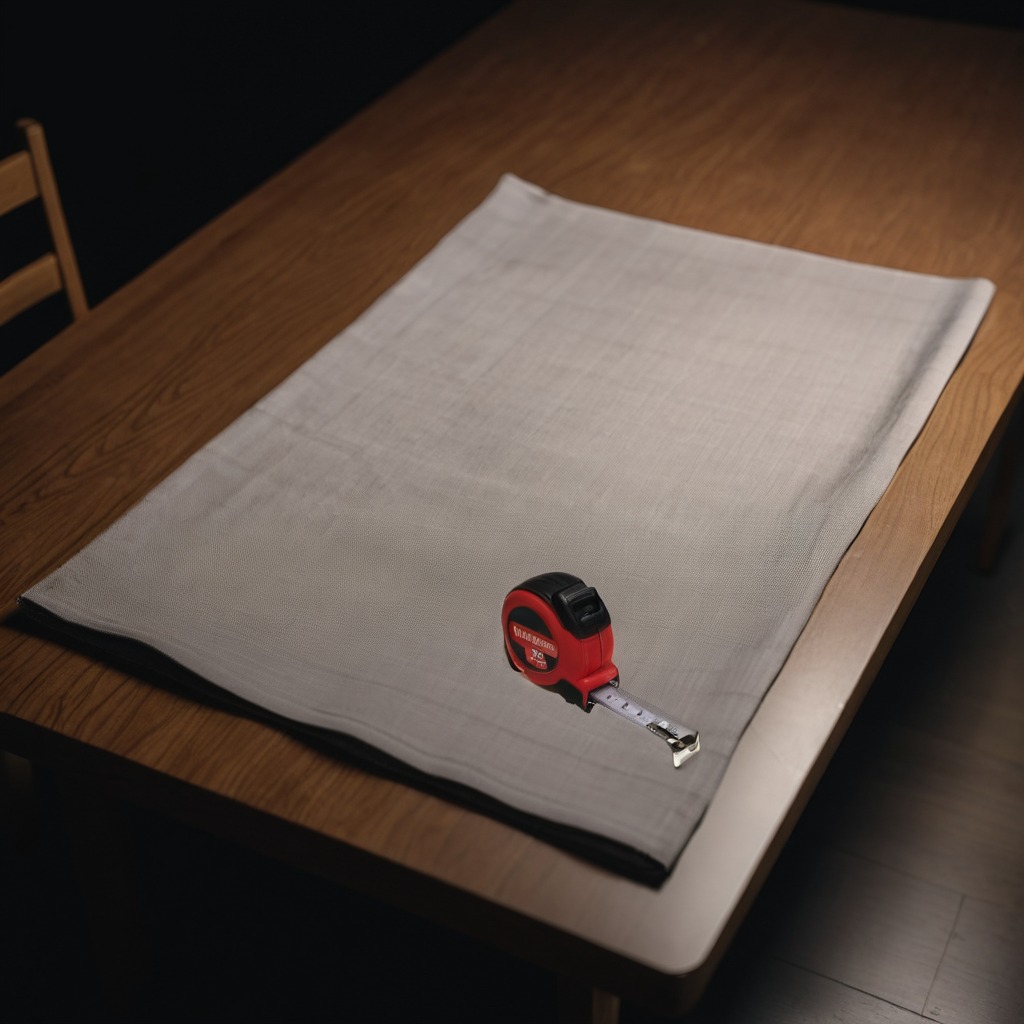
A measuring tape is lying on a wooden table inside a workshop at night.